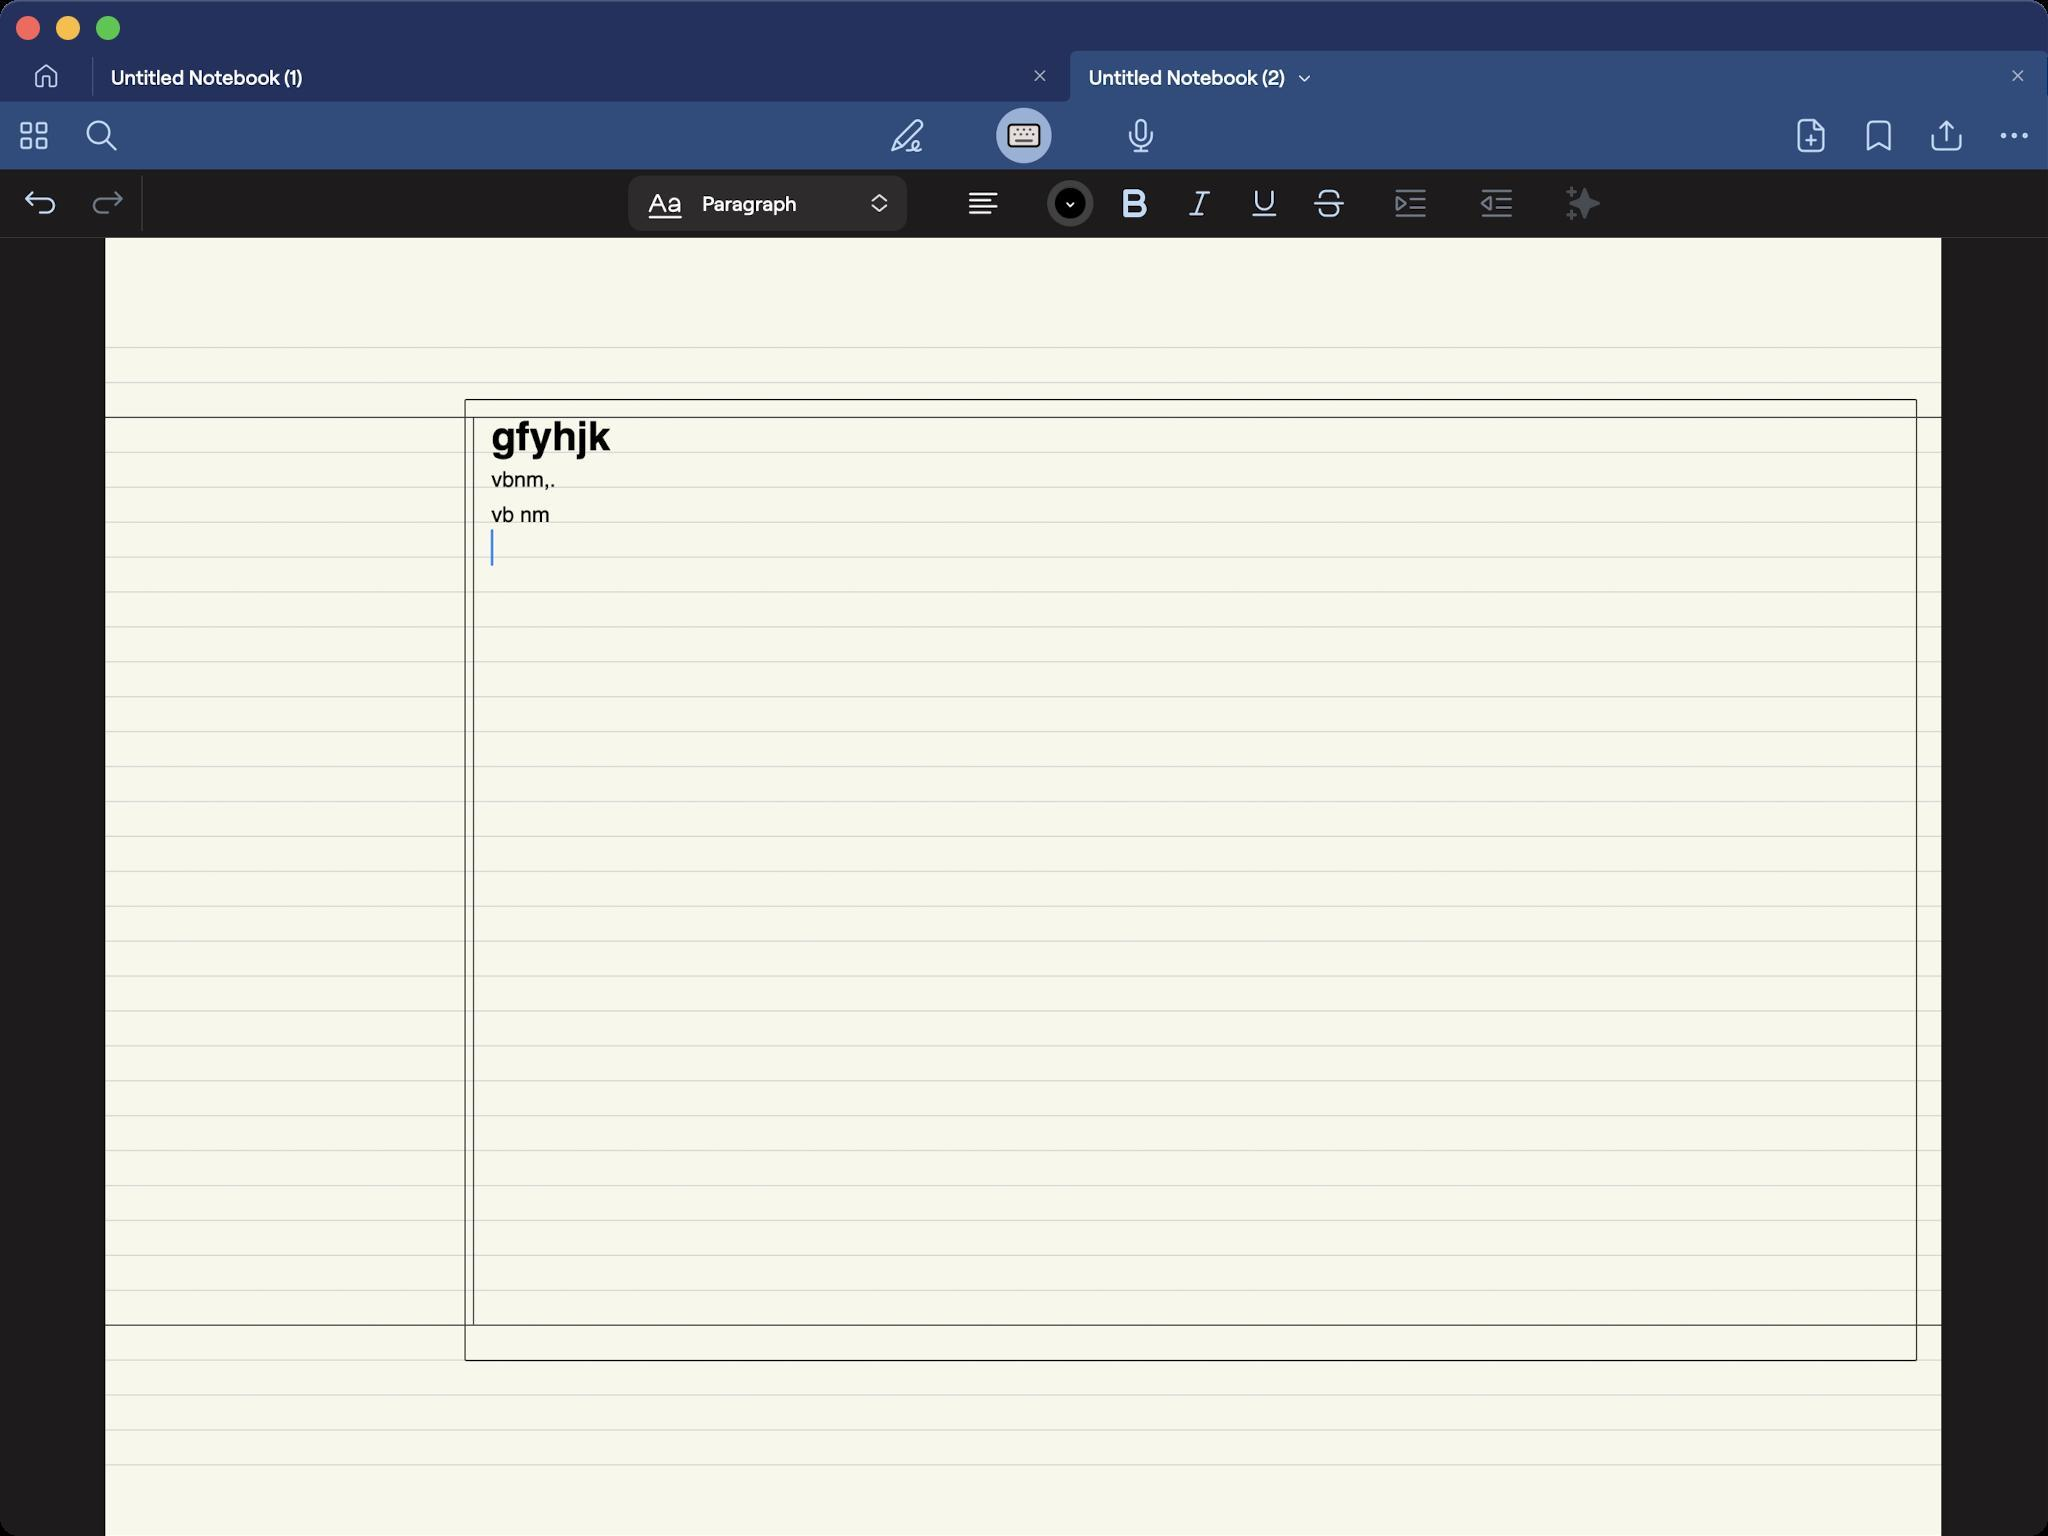
Accessibility tree:
{"name": "Untitled_Notebook_(2)", "role": "AXWindow", "description": null, "role_description": "standard window", "value": null, "position": "352.00;95.00", "size": "1024;768", "children": [{"name": null, "role": "AXGroup", "description": null, "role_description": "group", "value": null, "position": "0.00;0.00", "size": "1024;768", "children": [{"name": null, "role": "AXGroup", "description": null, "role_description": "group", "value": null, "position": "0.00;0.00", "size": "1024;28", "children": []}, {"name": null, "role": "AXGroup", "description": null, "role_description": "group", "value": null, "position": "0.00;0.00", "size": "1024;15", "children": []}, {"name": null, "role": "AXGroup", "description": null, "role_description": "group", "value": null, "position": "0.00;0.00", "size": "1024;768", "children": [{"name": null, "role": "AXButton", "description": "Home", "role_description": "button", "value": null, "position": "0.00;25.41", "size": "46;25", "children": []}, {"name": null, "role": "AXGroup", "description": null, "role_description": "collection", "value": null, "position": "46.20;25.41", "size": "978;25", "children": [{"name": null, "role": "AXStaticText", "description": "Tab Untitled Notebook (1)", "role_description": "text", "value": null, "position": "46.20;25.41", "size": "489;25", "children": []}, {"name": null, "role": "AXStaticText", "description": "Tab Untitled Notebook (2)", "role_description": "text", "value": null, "position": "535.15;25.41", "size": "489;25", "children": []}]}, {"name": null, "role": "AXGroup", "description": "Toolbar", "role_description": "group", "value": null, "position": "0.00;50.82", "size": "1024;34", "children": [{"name": null, "role": "AXGroup", "description": null, "role_description": "group", "value": null, "position": "0.00;50.82", "size": "1024;34", "children": [{"name": null, "role": "AXButton", "description": "Study Navigator", "role_description": "button", "value": null, "position": "0.00;53.13", "size": "34;29", "children": []}, {"name": null, "role": "AXButton", "description": "Search", "role_description": "button", "value": null, "position": "33.88;53.13", "size": "34;29", "children": []}, {"name": null, "role": "AXButton", "description": "Read only", "role_description": "button", "value": null, "position": "436.59;53.13", "size": "34;29", "children": []}, {"name": null, "role": "AXButton", "description": "typing", "role_description": "button", "value": null, "position": "495.11;53.13", "size": "34;29", "children": []}, {"name": null, "role": "AXButton", "description": "Record", "role_description": "button", "value": null, "position": "553.63;53.13", "size": "34;29", "children": []}, {"name": null, "role": "AXButton", "description": "Add", "role_description": "button", "value": null, "position": "888.58;53.90", "size": "34;28", "children": []}, {"name": null, "role": "AXButton", "description": "Bookmark", "role_description": "button", "value": null, "position": "922.46;53.90", "size": "34;28", "children": []}, {"name": null, "role": "AXButton", "description": "Share", "role_description": "button", "value": null, "position": "956.34;53.90", "size": "34;28", "children": []}, {"name": null, "role": "AXButton", "description": "More", "role_description": "button", "value": null, "position": "990.22;53.90", "size": "34;28", "children": []}]}]}, {"name": null, "role": "AXGroup", "description": null, "role_description": "group", "value": null, "position": "0.00;84.70", "size": "1024;34", "children": [{"name": null, "role": "AXGroup", "description": null, "role_description": "group", "value": "undoRedoStackView", "position": "0.00;84.70", "size": "74;34", "children": [{"name": null, "role": "AXButton", "description": "tool undo", "role_description": "button", "value": null, "position": "3.08;84.70", "size": "34;34", "children": []}, {"name": null, "role": "AXButton", "description": "tool redo", "role_description": "button", "value": null, "position": "36.96;84.70", "size": "34;34", "children": []}]}, {"name": null, "role": "AXGroup", "description": null, "role_description": "group", "value": "optionsStackView", "position": "304.92;84.70", "size": "245;34", "children": [{"name": null, "role": "AXGroup", "description": null, "role_description": "group", "value": "fullPageTypingStackView", "position": "304.92;84.70", "size": "245;34", "children": [{"name": null, "role": "AXButton", "description": null, "role_description": "button", "value": null, "position": "304.92;84.70", "size": "158;34", "children": []}, {"name": null, "role": "AXStaticText", "description": "Paragraph", "role_description": "text", "value": null, "position": "351.12;89.32", "size": "81;25", "children": []}, {"name": null, "role": "AXButton", "description": "text.align", "role_description": "button", "value": null, "position": "478.17;87.78", "size": "28;28", "children": []}, {"name": null, "role": "AXButton", "description": "Color picker 2", "role_description": "button", "value": "Red 0% Green 0% Blue 0%", "position": "520.52;84.70", "size": "29;34", "children": []}]}]}, {"name": null, "role": "AXGroup", "description": null, "role_description": "group", "value": "macFullPageTypingStylingStackView", "position": "549.78;84.70", "size": "129;34", "children": [{"name": null, "role": "AXButton", "description": "text", "role_description": "button", "value": null, "position": "552.86;84.70", "size": "29;34", "children": []}, {"name": null, "role": "AXButton", "description": "text", "role_description": "button", "value": null, "position": "585.20;84.70", "size": "29;34", "children": []}, {"name": null, "role": "AXButton", "description": "text", "role_description": "button", "value": null, "position": "617.54;84.70", "size": "29;34", "children": []}, {"name": null, "role": "AXButton", "description": "text", "role_description": "button", "value": null, "position": "649.88;84.70", "size": "29;34", "children": []}]}, {"name": null, "role": "AXGroup", "description": null, "role_description": "group", "value": "macFullPageTypingIndentationStackView", "position": "679.14;84.70", "size": "86;34", "children": [{"name": null, "role": "AXButton", "description": "Indent", "role_description": "button", "value": null, "position": "688.38;84.70", "size": "34;34", "children": []}, {"name": null, "role": "AXButton", "description": "Outdent", "role_description": "button", "value": null, "position": "731.50;84.70", "size": "34;34", "children": []}]}, {"name": null, "role": "AXButton", "description": "AI Typing", "role_description": "button", "value": null, "position": "774.62;84.70", "size": "34;34", "children": []}]}, {"name": null, "role": "AXStaticText", "description": "Document Content Area", "role_description": "text", "value": null, "position": "0.00;118.97", "size": "1024;649", "children": []}]}]}, {"name": null, "role": "AXButton", "description": null, "role_description": "close button", "value": null, "position": "7.00;6.00", "size": "14;16", "children": []}, {"name": null, "role": "AXButton", "description": null, "role_description": "full screen button", "value": null, "position": "47.00;6.00", "size": "14;16", "children": [{"name": null, "role": "AXGroup", "description": null, "role_description": "group", "value": null, "position": "47.00;6.00", "size": "14;16", "children": [{"name": null, "role": "AXGroup", "description": null, "role_description": "group", "value": null, "position": "47.00;6.00", "size": "14;16", "children": []}]}]}, {"name": null, "role": "AXButton", "description": null, "role_description": "minimize button", "value": null, "position": "27.00;6.00", "size": "14;16", "children": []}]}